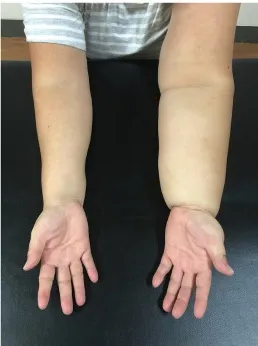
Left Upper Limb Lymphedema. Palmar Side of Forearm.
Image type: medical_photograph (skin_photograph)